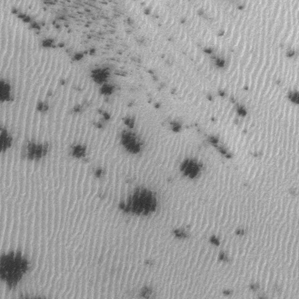
Label: frost